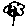
Label: flower